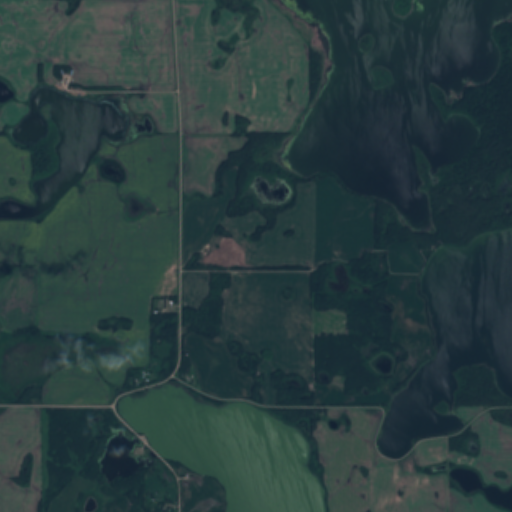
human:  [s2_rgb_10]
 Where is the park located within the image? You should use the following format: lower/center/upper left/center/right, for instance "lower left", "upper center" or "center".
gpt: The park is located in the center left of the image.
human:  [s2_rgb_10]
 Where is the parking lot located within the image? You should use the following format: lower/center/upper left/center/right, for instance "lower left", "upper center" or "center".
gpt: The parking lot is located in the lower left of the image.
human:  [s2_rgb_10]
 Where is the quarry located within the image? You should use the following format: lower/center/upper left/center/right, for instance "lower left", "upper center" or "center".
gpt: The quarry is located in the center of the image.
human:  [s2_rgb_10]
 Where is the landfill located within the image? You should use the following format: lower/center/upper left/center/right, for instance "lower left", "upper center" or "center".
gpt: There is no landfill in the image.